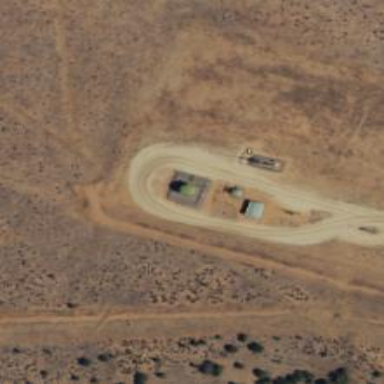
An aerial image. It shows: Storage tank with man-made structure.